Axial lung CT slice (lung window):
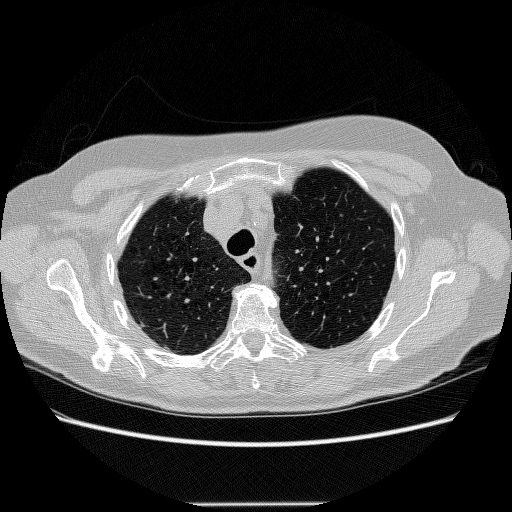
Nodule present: no